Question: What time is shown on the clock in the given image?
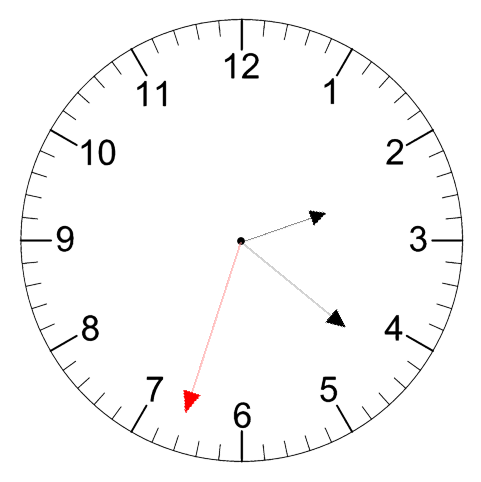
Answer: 02:21:33